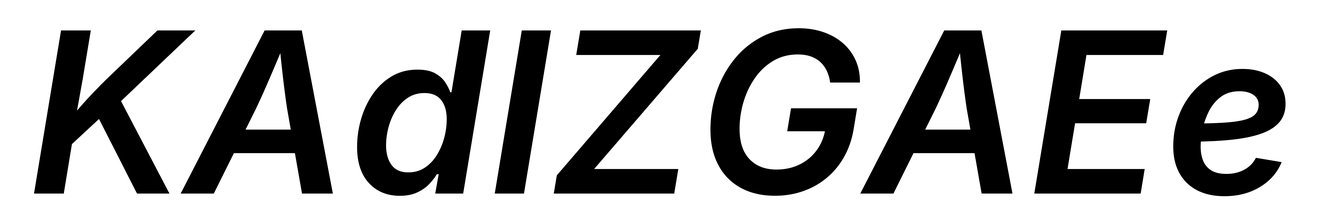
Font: Inter-Italic_SemiBold_Italic